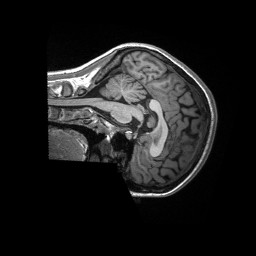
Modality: T1w
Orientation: sagittal
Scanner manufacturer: siemens
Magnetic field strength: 3 T
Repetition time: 2.3 s
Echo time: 0.00232 s